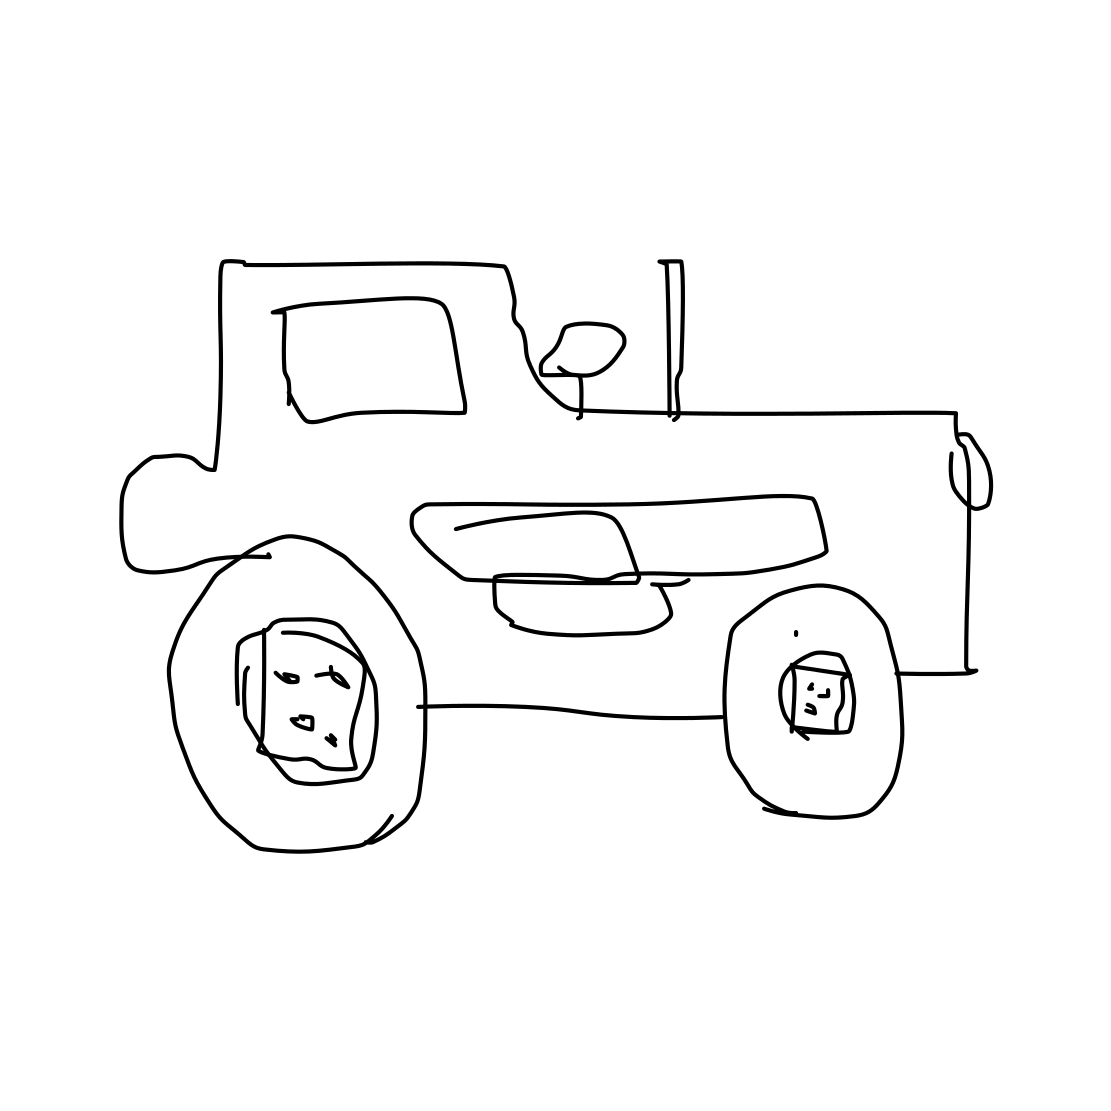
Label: tractor